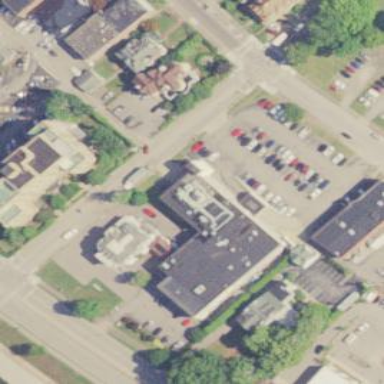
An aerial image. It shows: Hospital building.